Question: I am a docker newbie. I just installed Docker and Docker Desktop as per offical instruction. Soon, I start to have problem like: the Docker Desktop does not show container. I think it's because I haven't set the contexts same for with and without sudo privilege, according to this <URL>.
But I don't understand why I only have the "default" option for "sudo docker context ls". Please help me on this. Many thanks!
OS:Ubuntu 20.04.5 LTS
screenshot

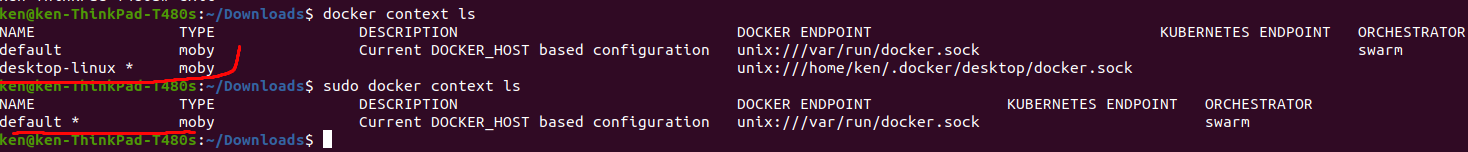
Answer: The 'docker context' data is stored in the user's home directory. When you use 'sudo', that changes users and home directories. Without 'sudo' it might look in '/home/yourname/.docker/contexts', but when you switch to root with 'sudo' it also changes home directories and looks in '/root/.docker/contexts'.
Installing Docker (what the Docker documentation now calls "Docker Engine") through your OS's package manager is sufficient. If you are on a single-user system, you can <URL>, but be aware that it's all but trivial to use this access to root the entire host.
When you do uninstall Docker Desktop, there are <URL>
'''
rm -rf $HOME/.docker/desktop
$EDITOR $HOME/.docker/config.json
# and remove 'credsStore' and 'currentContext'
'''
Once you've done this cleanup, you'll revert to Docker's default behavior of using the '$DOCKER_SOCK' environment variable, or without that, '/var/run/docker.sock'. That system-global Docker socket file is the same regardless of which user you are, and it won't be affected by 'sudo'.